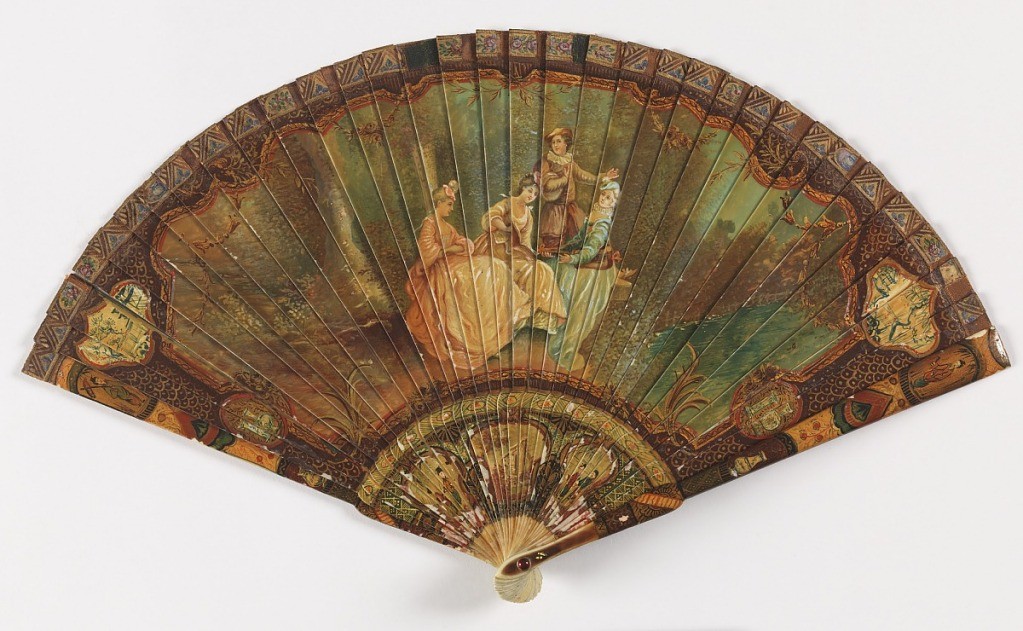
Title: Brisé fan
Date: late 19th century
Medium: Painted bone sticks, silk ribbon, rivet set with a stone
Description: Brisé fan. Bone sticks painted to resemble vernis martin. Obverse: musical group in a landscape, chinoiserie scene at gorge. Reverse: a rural landscape with a church spire. Rivet is set with a ruby-colored stone. Tortoise shell on guards.